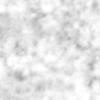
Label: no_change